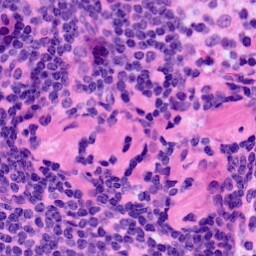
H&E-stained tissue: LymphNode